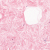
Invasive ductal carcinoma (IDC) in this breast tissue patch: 0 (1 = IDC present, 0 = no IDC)